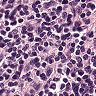
Metastatic tissue present: no